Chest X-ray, PA view. Patient: 64 years old, sex M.
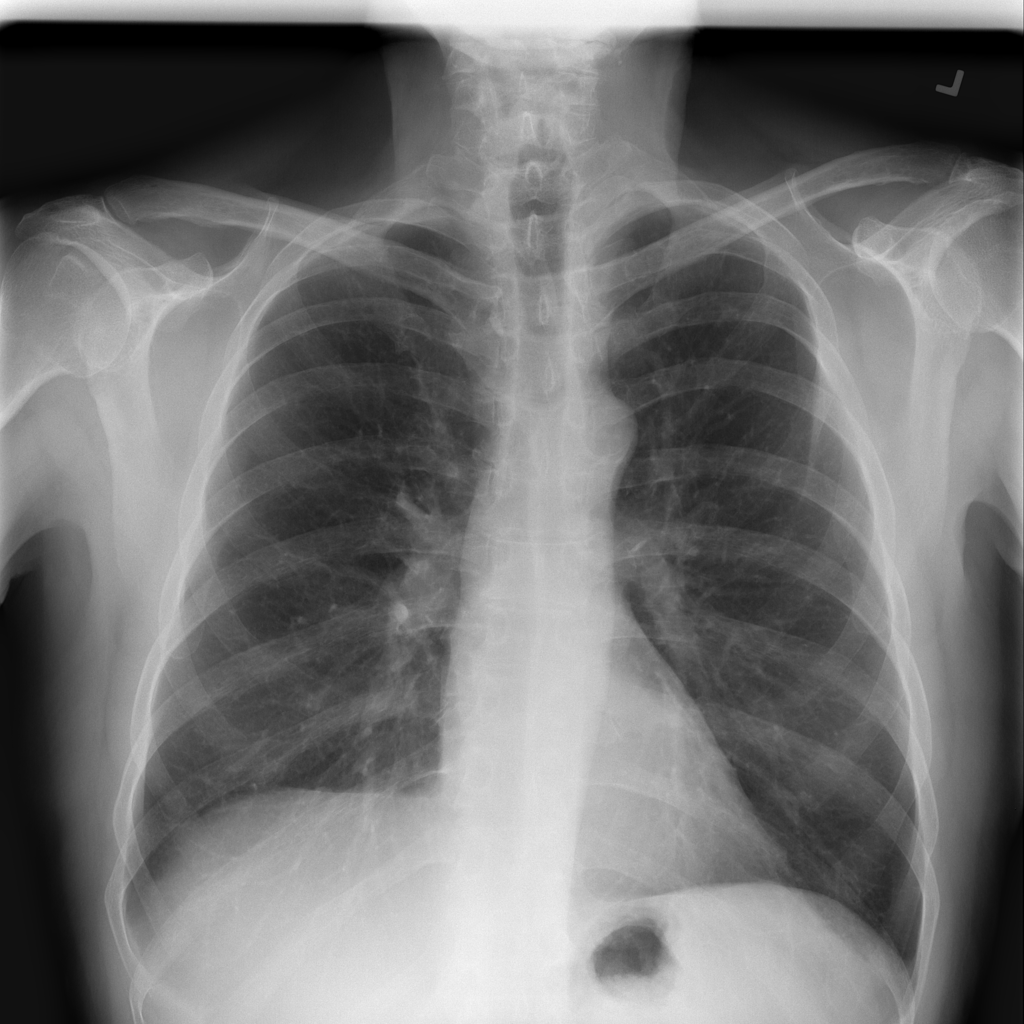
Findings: No Finding